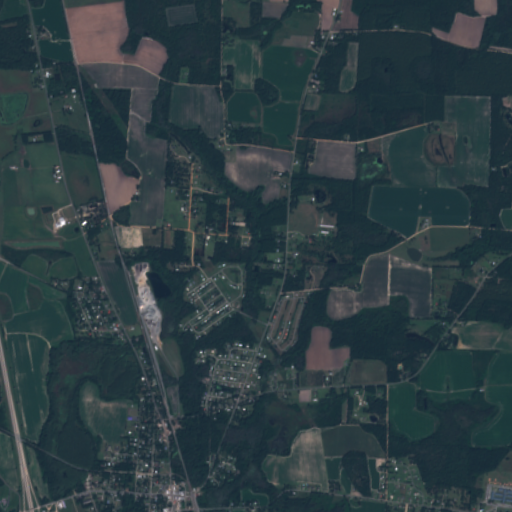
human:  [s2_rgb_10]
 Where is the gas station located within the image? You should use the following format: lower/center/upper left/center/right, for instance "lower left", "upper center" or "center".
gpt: The gas station is located in the lower left of the image.
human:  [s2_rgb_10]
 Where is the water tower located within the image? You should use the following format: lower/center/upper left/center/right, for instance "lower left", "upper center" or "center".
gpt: The water tower is located in the lower left of the image.
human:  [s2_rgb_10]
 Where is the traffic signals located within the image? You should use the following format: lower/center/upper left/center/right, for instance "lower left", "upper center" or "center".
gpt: The traffic signals is located in the lower center of the image.
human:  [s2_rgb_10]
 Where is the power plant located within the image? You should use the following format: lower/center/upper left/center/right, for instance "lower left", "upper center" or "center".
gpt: There is no power plant in the image.